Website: walmart
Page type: order-returns
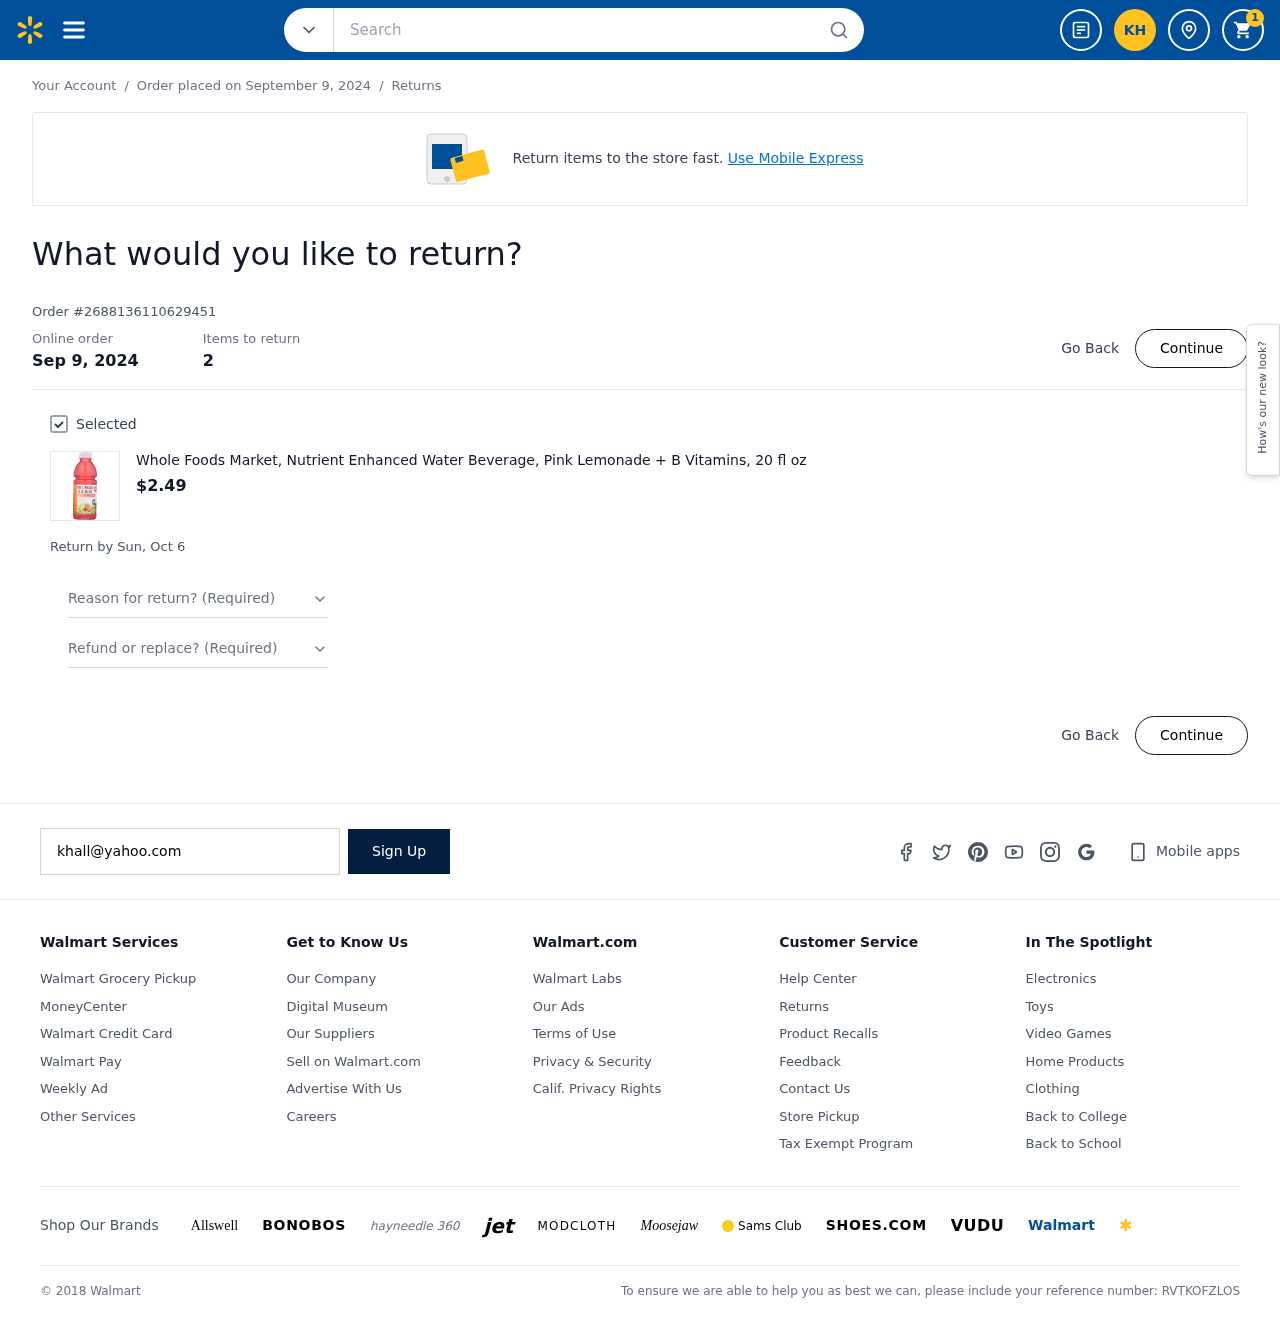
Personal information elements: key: PII_EMAIL
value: khall@yahoo.com
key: PII_INITIALS
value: KH
Product elements: key: PRODUCT1_NAME
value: Whole Foods Market, Nutrient Enhanced Water Beverage, Pink Lemonade + B Vitamins, 20 fl oz
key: PRODUCT1_PRICE
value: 2.49
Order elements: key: ORDER_NUM_ITEMS
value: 1
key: ORDER_DATE
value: Sep 9, 2024
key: ORDER_DATE
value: Order placed on September 9, 2024
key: ORDER_ID
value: Order #2688136110629451
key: ORDER_NUM_ITEMS
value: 2
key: ORDER_RETURN_BY_DATE
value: Return by Sun, Oct 6
Search elements: key: HEADER_SEARCH
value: Search